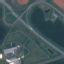
Land use / land cover: Highway